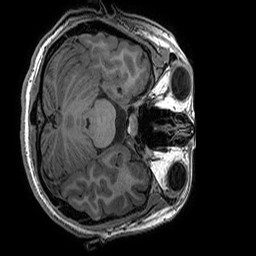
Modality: T1w
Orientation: axial
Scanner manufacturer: ge
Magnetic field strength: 3 T
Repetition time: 0.008156 s
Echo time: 0.00318 s